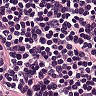
Metastatic tissue present: no